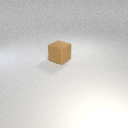
large brown rubber cube